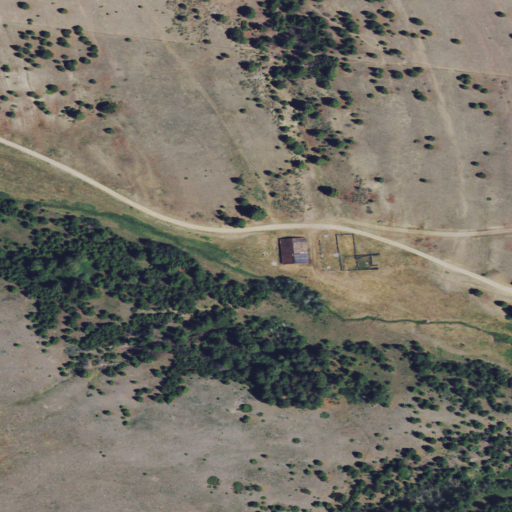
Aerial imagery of valley in Montana named Park Gulch containing grassland, evergreen forest, shrub, and open development